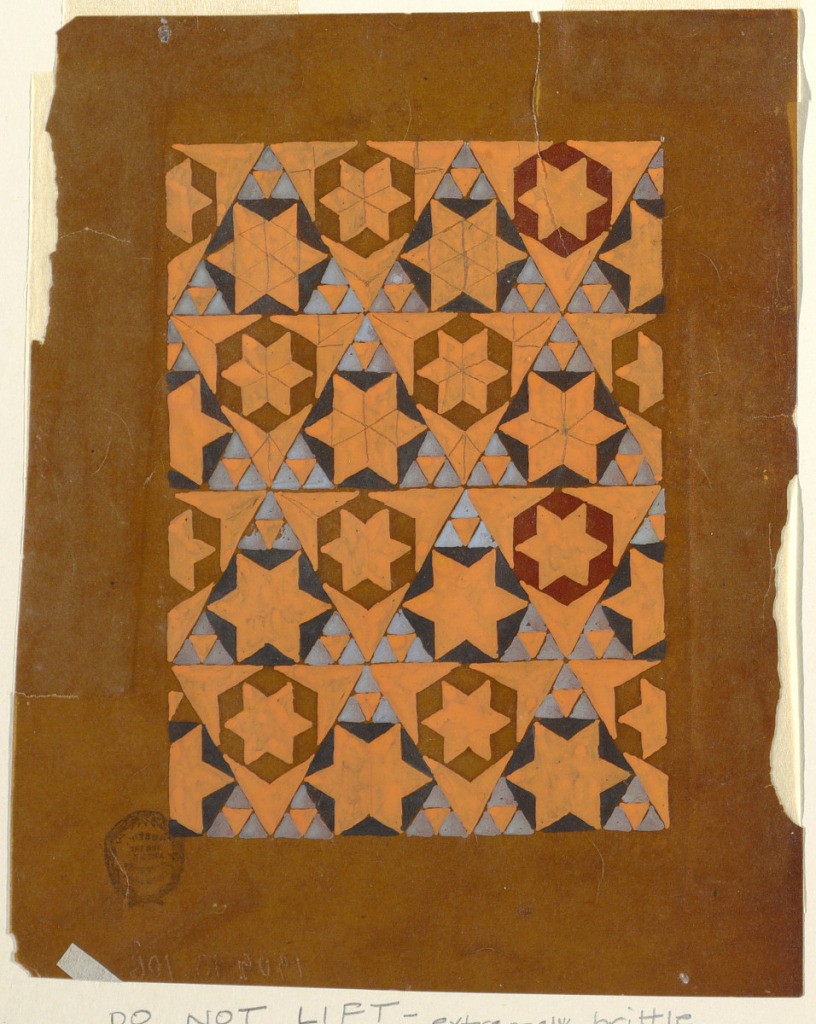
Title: Design for a Woven Fabric
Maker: Unknown
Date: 1825–50
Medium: Gouache, graphite Support: oiled tracing paper
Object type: drawing
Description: Vertical format. In the manner of a mosaic floor design. Four rows composed alternatively of equilateral triangles. Interiors of triangles with the apex on top are to be divided into hexagons containing a star and three small equilateral triangles in the angles; the triangles with the apex below are divided into smaller hexagons and arrow points in the corners. Pencil lines sketch subdivision of the geometrical forms.